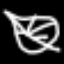
Label: leaf